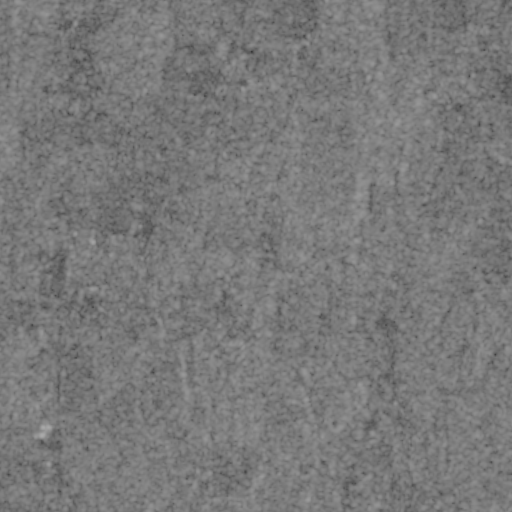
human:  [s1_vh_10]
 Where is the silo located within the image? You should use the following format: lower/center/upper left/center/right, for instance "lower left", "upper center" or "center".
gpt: The silo is located in the lower left of the image.
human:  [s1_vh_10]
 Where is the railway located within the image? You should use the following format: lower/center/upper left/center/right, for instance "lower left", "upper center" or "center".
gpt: The railway is located in the lower left of the image.
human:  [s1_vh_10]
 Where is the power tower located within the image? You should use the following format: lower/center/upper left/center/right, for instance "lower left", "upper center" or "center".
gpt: There is no power tower in the image.

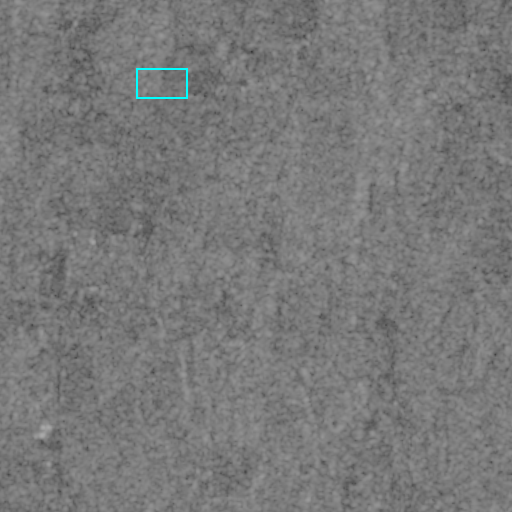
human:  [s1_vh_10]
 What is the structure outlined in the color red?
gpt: There is no red outline.
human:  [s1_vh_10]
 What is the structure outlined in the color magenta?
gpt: There is no structure outlined in magenta.